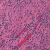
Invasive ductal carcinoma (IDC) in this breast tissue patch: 0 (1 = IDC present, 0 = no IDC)